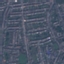
Label: Residential